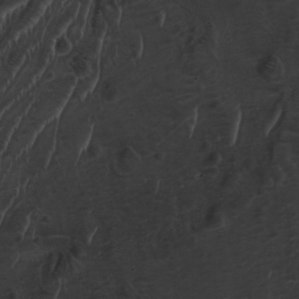
Label: non_frost